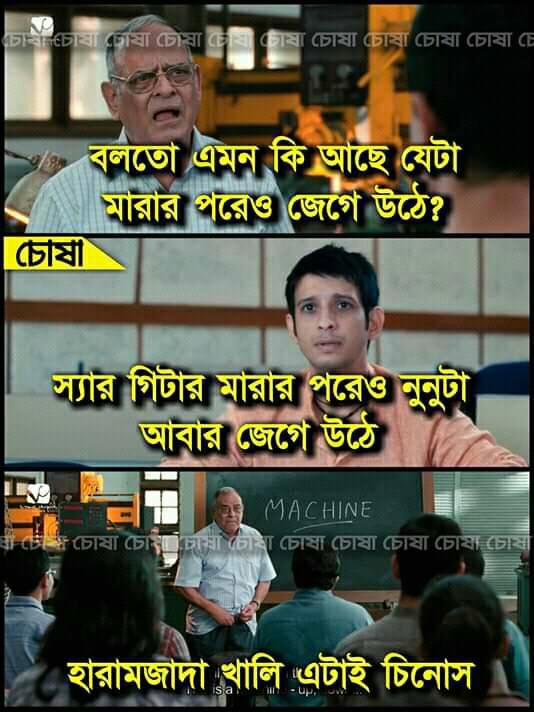
Caption: বলতো এমন কি আছে যেটা মারার পরেও জেগে উঠে ?    স্যার গিটার মারার পরেও নুনুটা আবার জেগে উঠে    হারামজাদা খালি এটাই চিনোস
Label: non-hate